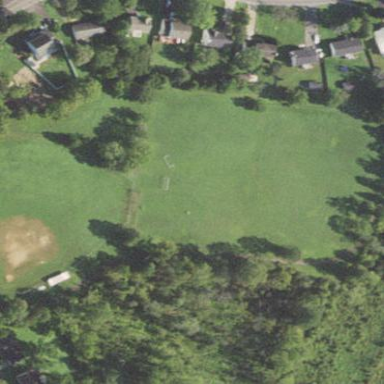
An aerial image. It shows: Soccer pitch for leisure land activities.